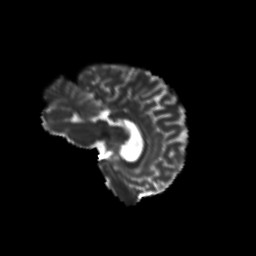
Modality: T2w
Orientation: sagittal
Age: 31
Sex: male
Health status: healthy
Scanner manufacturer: siemens
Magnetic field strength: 3 T
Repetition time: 8.6 s
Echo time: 0.095 s